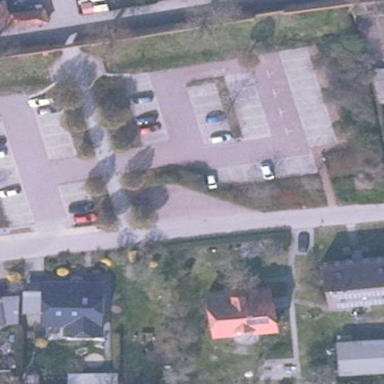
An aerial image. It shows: Parking area with surface designated for caravan site tourism.